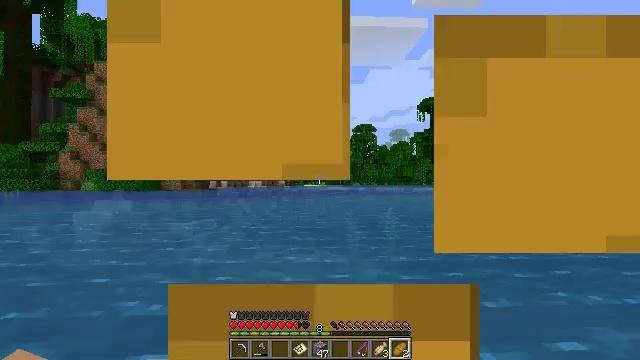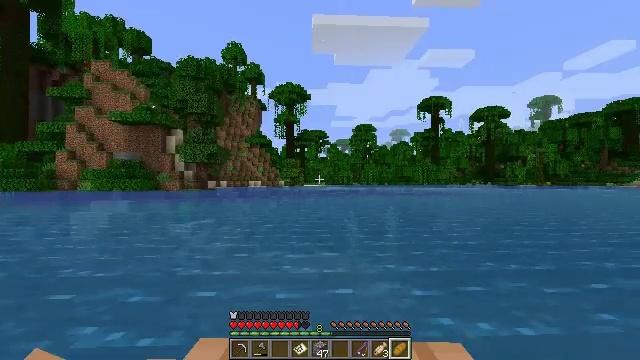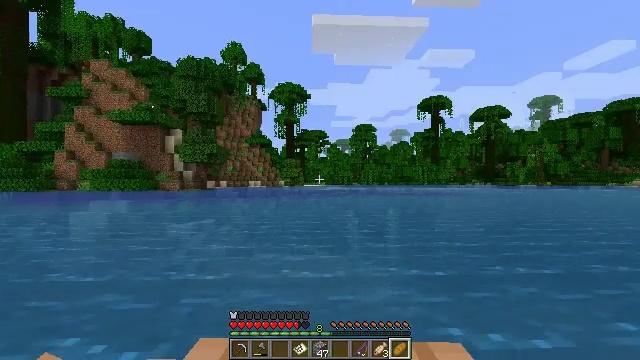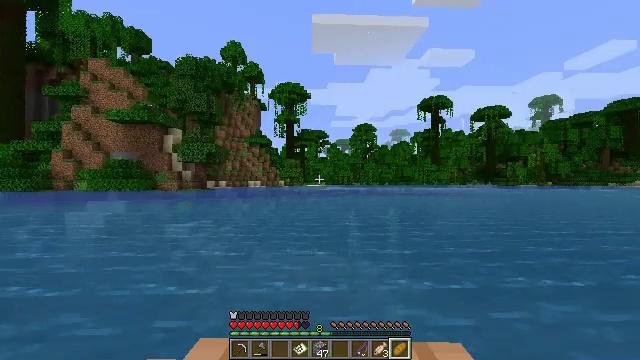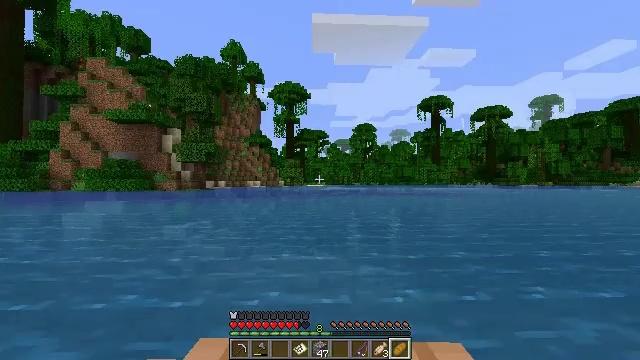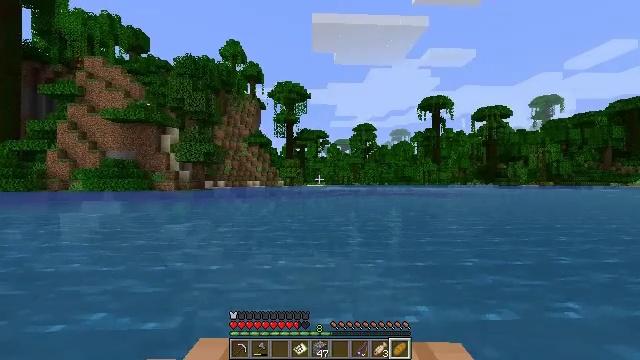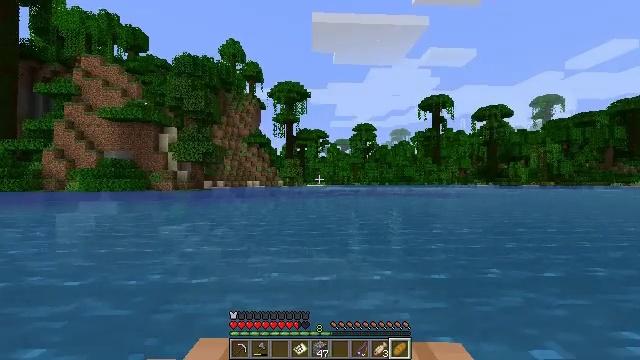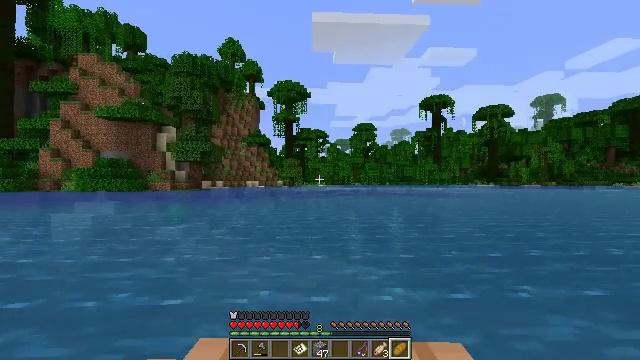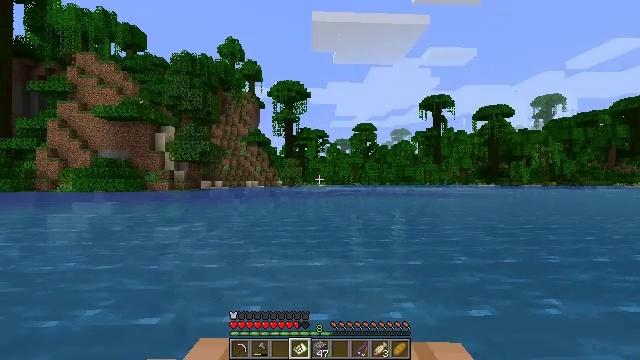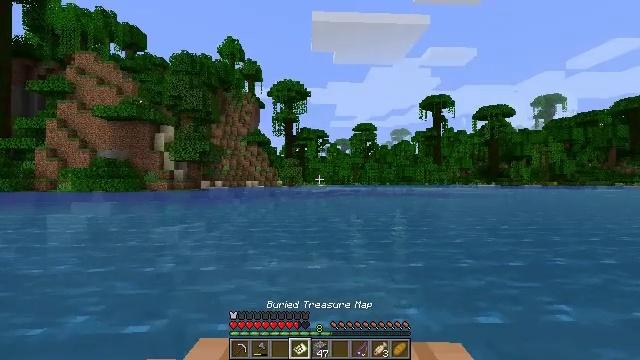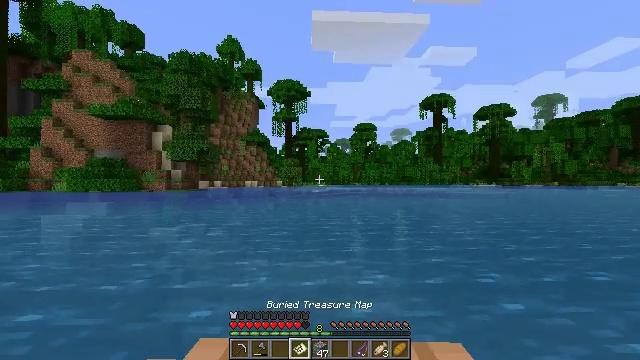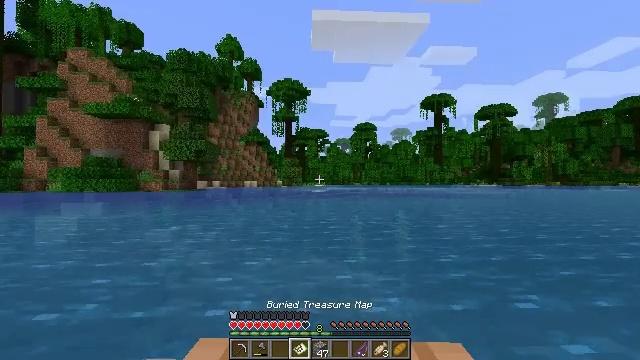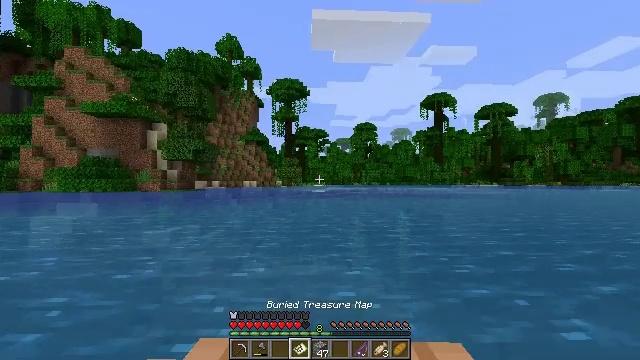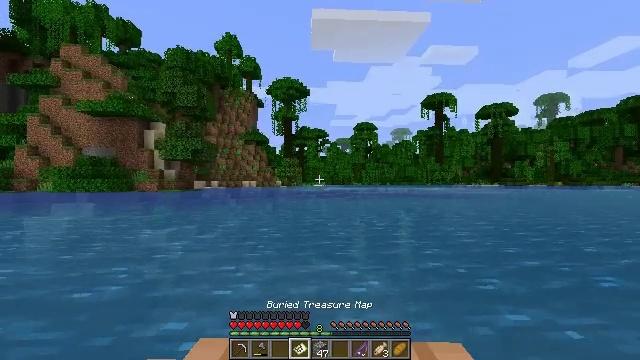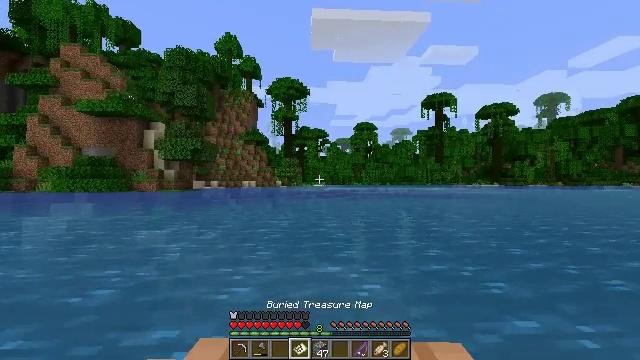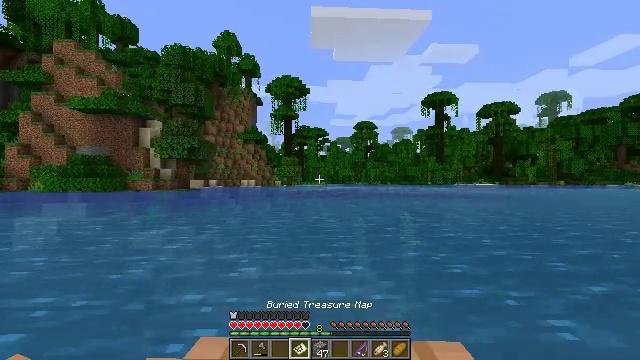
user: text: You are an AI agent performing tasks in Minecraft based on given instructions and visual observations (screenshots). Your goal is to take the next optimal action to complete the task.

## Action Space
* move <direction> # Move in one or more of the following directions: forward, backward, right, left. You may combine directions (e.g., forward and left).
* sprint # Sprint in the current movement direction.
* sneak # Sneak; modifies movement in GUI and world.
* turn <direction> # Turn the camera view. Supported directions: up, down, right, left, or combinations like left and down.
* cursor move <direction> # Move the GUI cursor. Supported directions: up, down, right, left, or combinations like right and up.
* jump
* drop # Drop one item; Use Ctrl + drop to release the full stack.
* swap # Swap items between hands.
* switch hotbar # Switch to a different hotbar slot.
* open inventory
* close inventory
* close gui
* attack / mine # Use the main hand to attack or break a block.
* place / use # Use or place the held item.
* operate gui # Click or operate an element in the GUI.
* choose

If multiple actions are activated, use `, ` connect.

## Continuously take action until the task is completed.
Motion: motion action
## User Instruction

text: Clear the jungle leaves to make way.
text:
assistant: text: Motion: move forward, use / place
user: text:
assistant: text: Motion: move forward, use / place
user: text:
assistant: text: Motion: move forward, use / place
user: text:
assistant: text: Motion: move forward, use / place
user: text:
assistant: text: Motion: move forward, use / place
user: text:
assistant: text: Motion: move forward, use / place
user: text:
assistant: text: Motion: move forward
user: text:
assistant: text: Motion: move forward, switch to hotbar 4
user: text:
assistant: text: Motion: move forward, switch to hotbar 4
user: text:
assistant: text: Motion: move forward, switch to hotbar 4
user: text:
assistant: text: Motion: move forward, switch to hotbar 4
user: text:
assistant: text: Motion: move forward
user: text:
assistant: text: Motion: move forward
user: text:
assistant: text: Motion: move forward
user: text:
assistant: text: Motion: move forward
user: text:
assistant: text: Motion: move forward, turn down
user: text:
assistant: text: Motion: move forward, turn down
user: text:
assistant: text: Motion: turn right and down
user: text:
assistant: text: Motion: turn right and down
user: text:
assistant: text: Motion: turn right and down
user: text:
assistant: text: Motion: turn right and down
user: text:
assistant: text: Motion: turn down
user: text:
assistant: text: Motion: turn down
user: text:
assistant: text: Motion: turn down
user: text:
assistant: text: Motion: turn down
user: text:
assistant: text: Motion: turn down
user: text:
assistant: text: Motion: turn down
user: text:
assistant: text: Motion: no_op
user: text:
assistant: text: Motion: no_op
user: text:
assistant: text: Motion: no_op